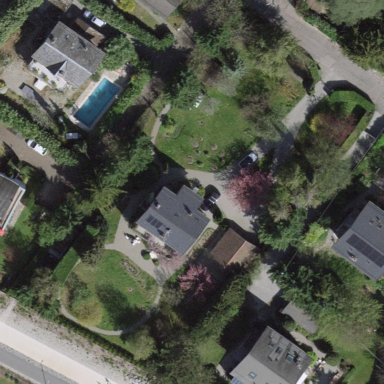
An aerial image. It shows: Garden enclosed by fence.